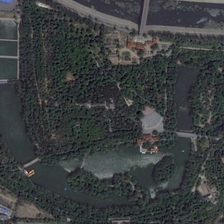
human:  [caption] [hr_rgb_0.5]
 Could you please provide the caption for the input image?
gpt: many green trees are around several ponds in a park near a river .

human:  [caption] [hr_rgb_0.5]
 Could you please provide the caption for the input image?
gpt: many green trees are around several ponds in a park near a river .

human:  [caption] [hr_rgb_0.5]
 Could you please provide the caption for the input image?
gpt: a big tree and a river .

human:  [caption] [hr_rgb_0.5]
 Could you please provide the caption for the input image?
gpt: the trees and the river is deep green .

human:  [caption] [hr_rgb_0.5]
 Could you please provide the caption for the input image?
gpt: a big tree and a river .